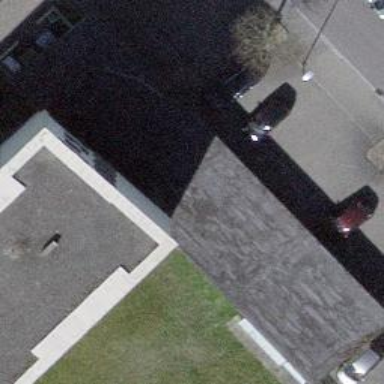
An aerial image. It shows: Group of garages.